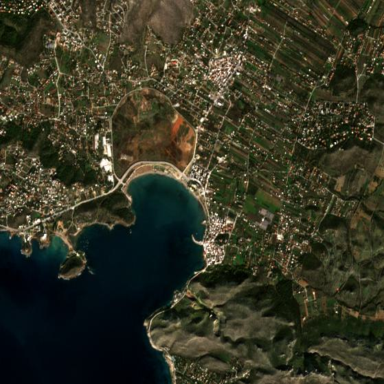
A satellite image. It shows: Beautiful bay with natural surroundings.